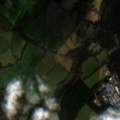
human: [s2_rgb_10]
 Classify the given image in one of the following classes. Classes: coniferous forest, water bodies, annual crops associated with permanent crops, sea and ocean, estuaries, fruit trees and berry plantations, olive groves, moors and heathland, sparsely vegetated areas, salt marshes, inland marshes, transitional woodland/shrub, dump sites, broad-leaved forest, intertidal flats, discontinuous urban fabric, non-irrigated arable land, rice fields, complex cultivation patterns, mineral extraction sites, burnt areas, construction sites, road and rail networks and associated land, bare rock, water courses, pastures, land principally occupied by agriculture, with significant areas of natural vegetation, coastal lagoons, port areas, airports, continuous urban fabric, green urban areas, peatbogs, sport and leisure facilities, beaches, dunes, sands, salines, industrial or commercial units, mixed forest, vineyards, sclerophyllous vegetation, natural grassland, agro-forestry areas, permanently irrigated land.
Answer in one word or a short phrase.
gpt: pastures, land principally occupied by agriculture, with significant areas of natural vegetation, broad-leaved forest, coniferous forest, mixed forest